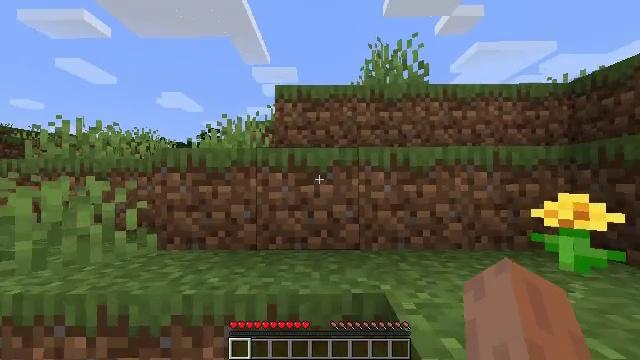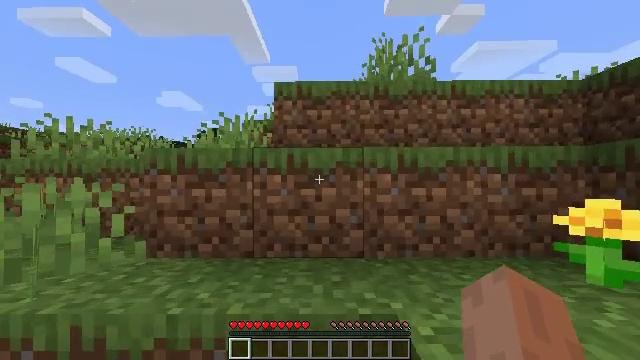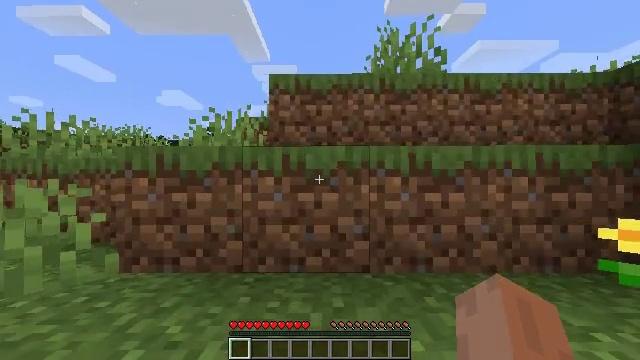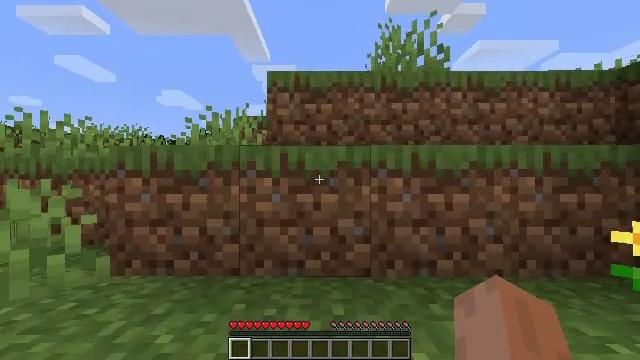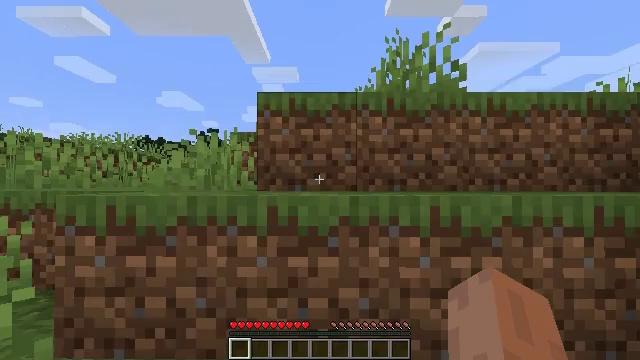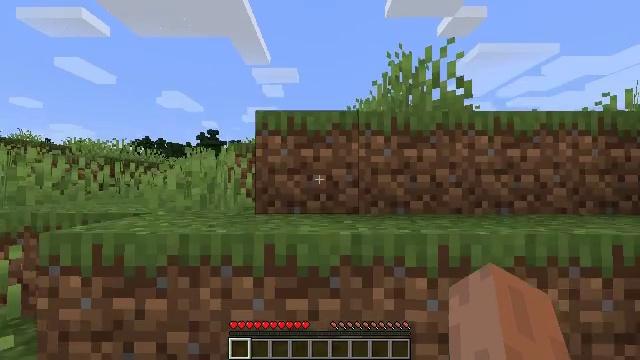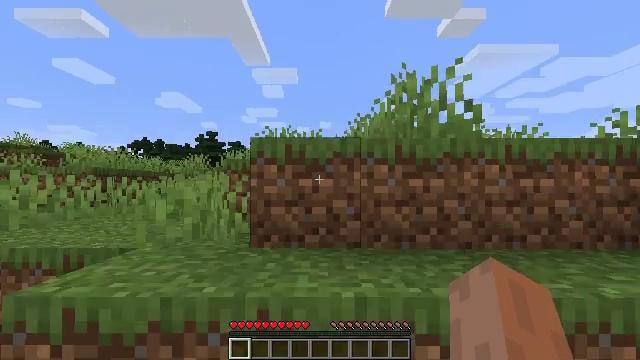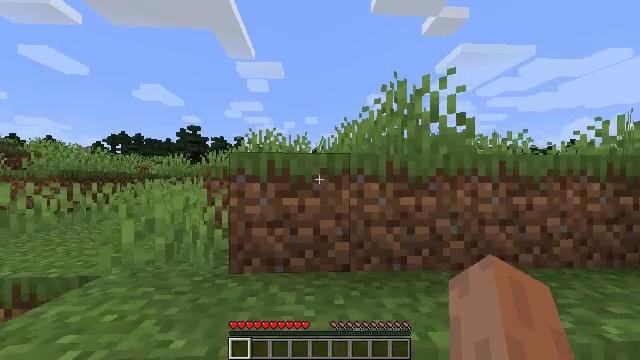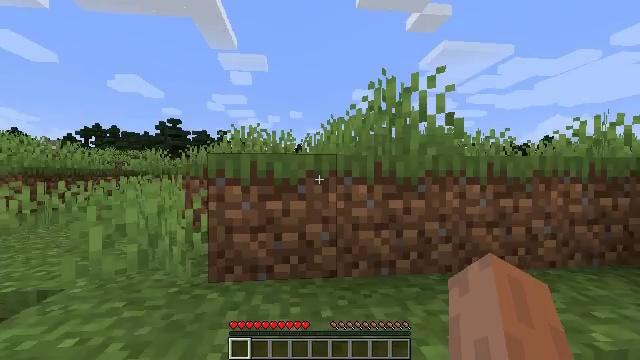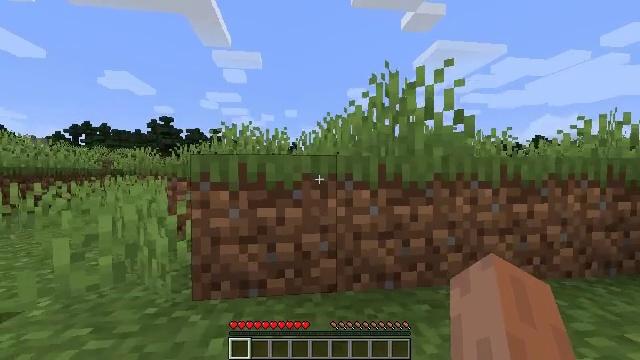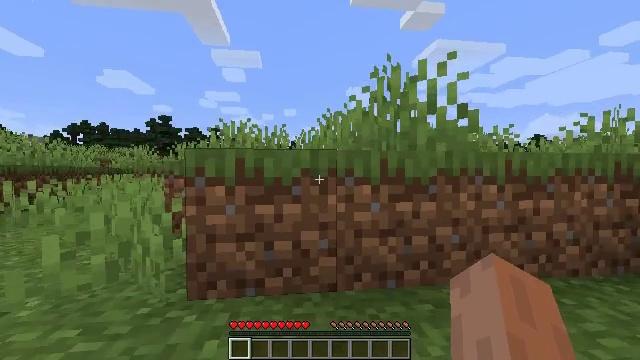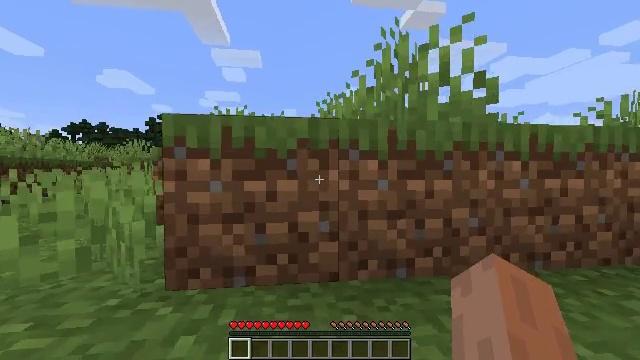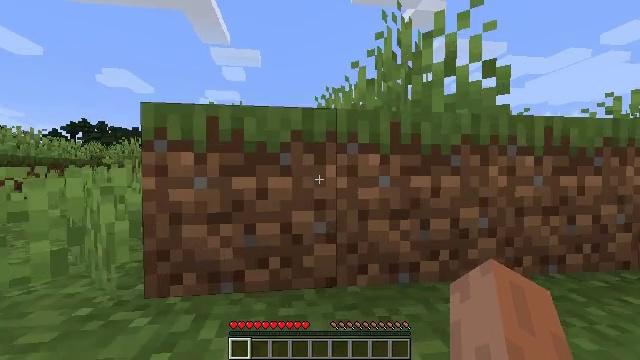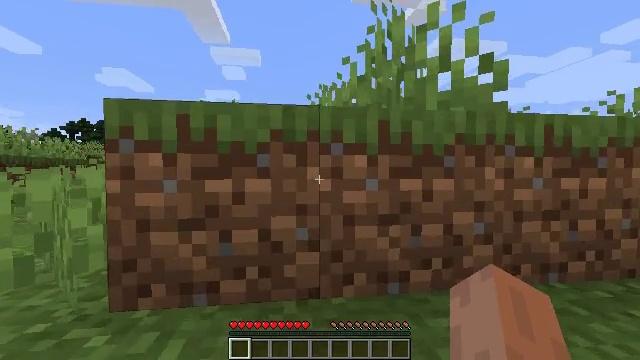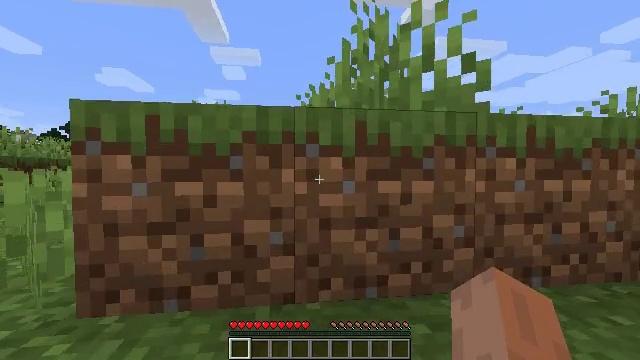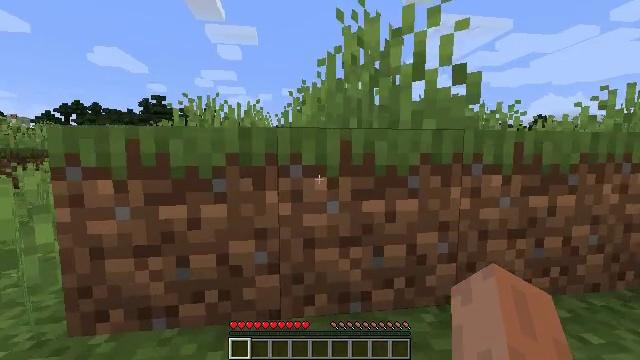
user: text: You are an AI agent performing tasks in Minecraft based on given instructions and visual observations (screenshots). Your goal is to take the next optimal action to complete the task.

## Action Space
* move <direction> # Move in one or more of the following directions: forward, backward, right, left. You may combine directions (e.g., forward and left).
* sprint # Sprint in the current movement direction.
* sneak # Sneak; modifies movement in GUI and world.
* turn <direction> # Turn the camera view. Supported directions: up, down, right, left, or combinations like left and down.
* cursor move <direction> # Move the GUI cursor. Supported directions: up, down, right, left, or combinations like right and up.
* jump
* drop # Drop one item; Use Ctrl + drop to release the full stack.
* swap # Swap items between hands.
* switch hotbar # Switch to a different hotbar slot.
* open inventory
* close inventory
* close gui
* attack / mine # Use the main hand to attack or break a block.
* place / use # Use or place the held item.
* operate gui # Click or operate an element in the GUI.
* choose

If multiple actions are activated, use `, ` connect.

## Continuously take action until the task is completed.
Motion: motion action
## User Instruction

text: Collect peony flowers for dye.
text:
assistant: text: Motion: move forward
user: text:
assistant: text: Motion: move forward
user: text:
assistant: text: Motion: move forward
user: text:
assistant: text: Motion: move forward, jump
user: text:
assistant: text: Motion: move forward, jump
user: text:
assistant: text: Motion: move forward, jump
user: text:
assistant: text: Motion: move forward, turn right and down, jump
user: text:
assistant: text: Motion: move forward, turn right and down, jump
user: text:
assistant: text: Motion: move forward, turn right
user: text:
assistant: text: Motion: move forward and move right
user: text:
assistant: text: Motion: move forward and move right
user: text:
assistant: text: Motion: move forward and move right
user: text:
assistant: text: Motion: move forward and move right
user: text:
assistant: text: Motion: move forward and move right
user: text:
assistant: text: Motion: move forward, turn down, jump
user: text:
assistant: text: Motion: move forward, turn down, jump
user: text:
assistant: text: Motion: move forward, jump
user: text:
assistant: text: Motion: move forward, jump
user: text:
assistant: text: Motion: move forward
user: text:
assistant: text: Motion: move forward
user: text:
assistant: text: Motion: move forward
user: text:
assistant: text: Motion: move forward
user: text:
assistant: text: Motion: move forward
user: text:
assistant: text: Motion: move forward, jump
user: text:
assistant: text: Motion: move forward, jump
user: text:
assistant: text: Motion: move forward, jump
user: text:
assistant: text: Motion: move forward, jump
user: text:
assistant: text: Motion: move forward
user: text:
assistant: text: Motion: move forward
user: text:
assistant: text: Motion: move forward